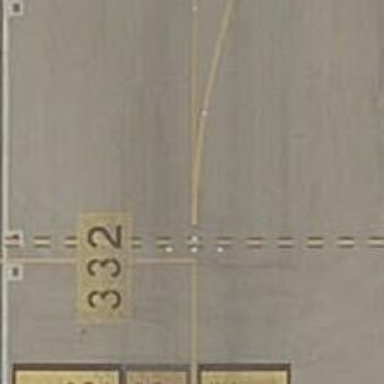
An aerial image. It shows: Image of taxiway at airport.